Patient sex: M
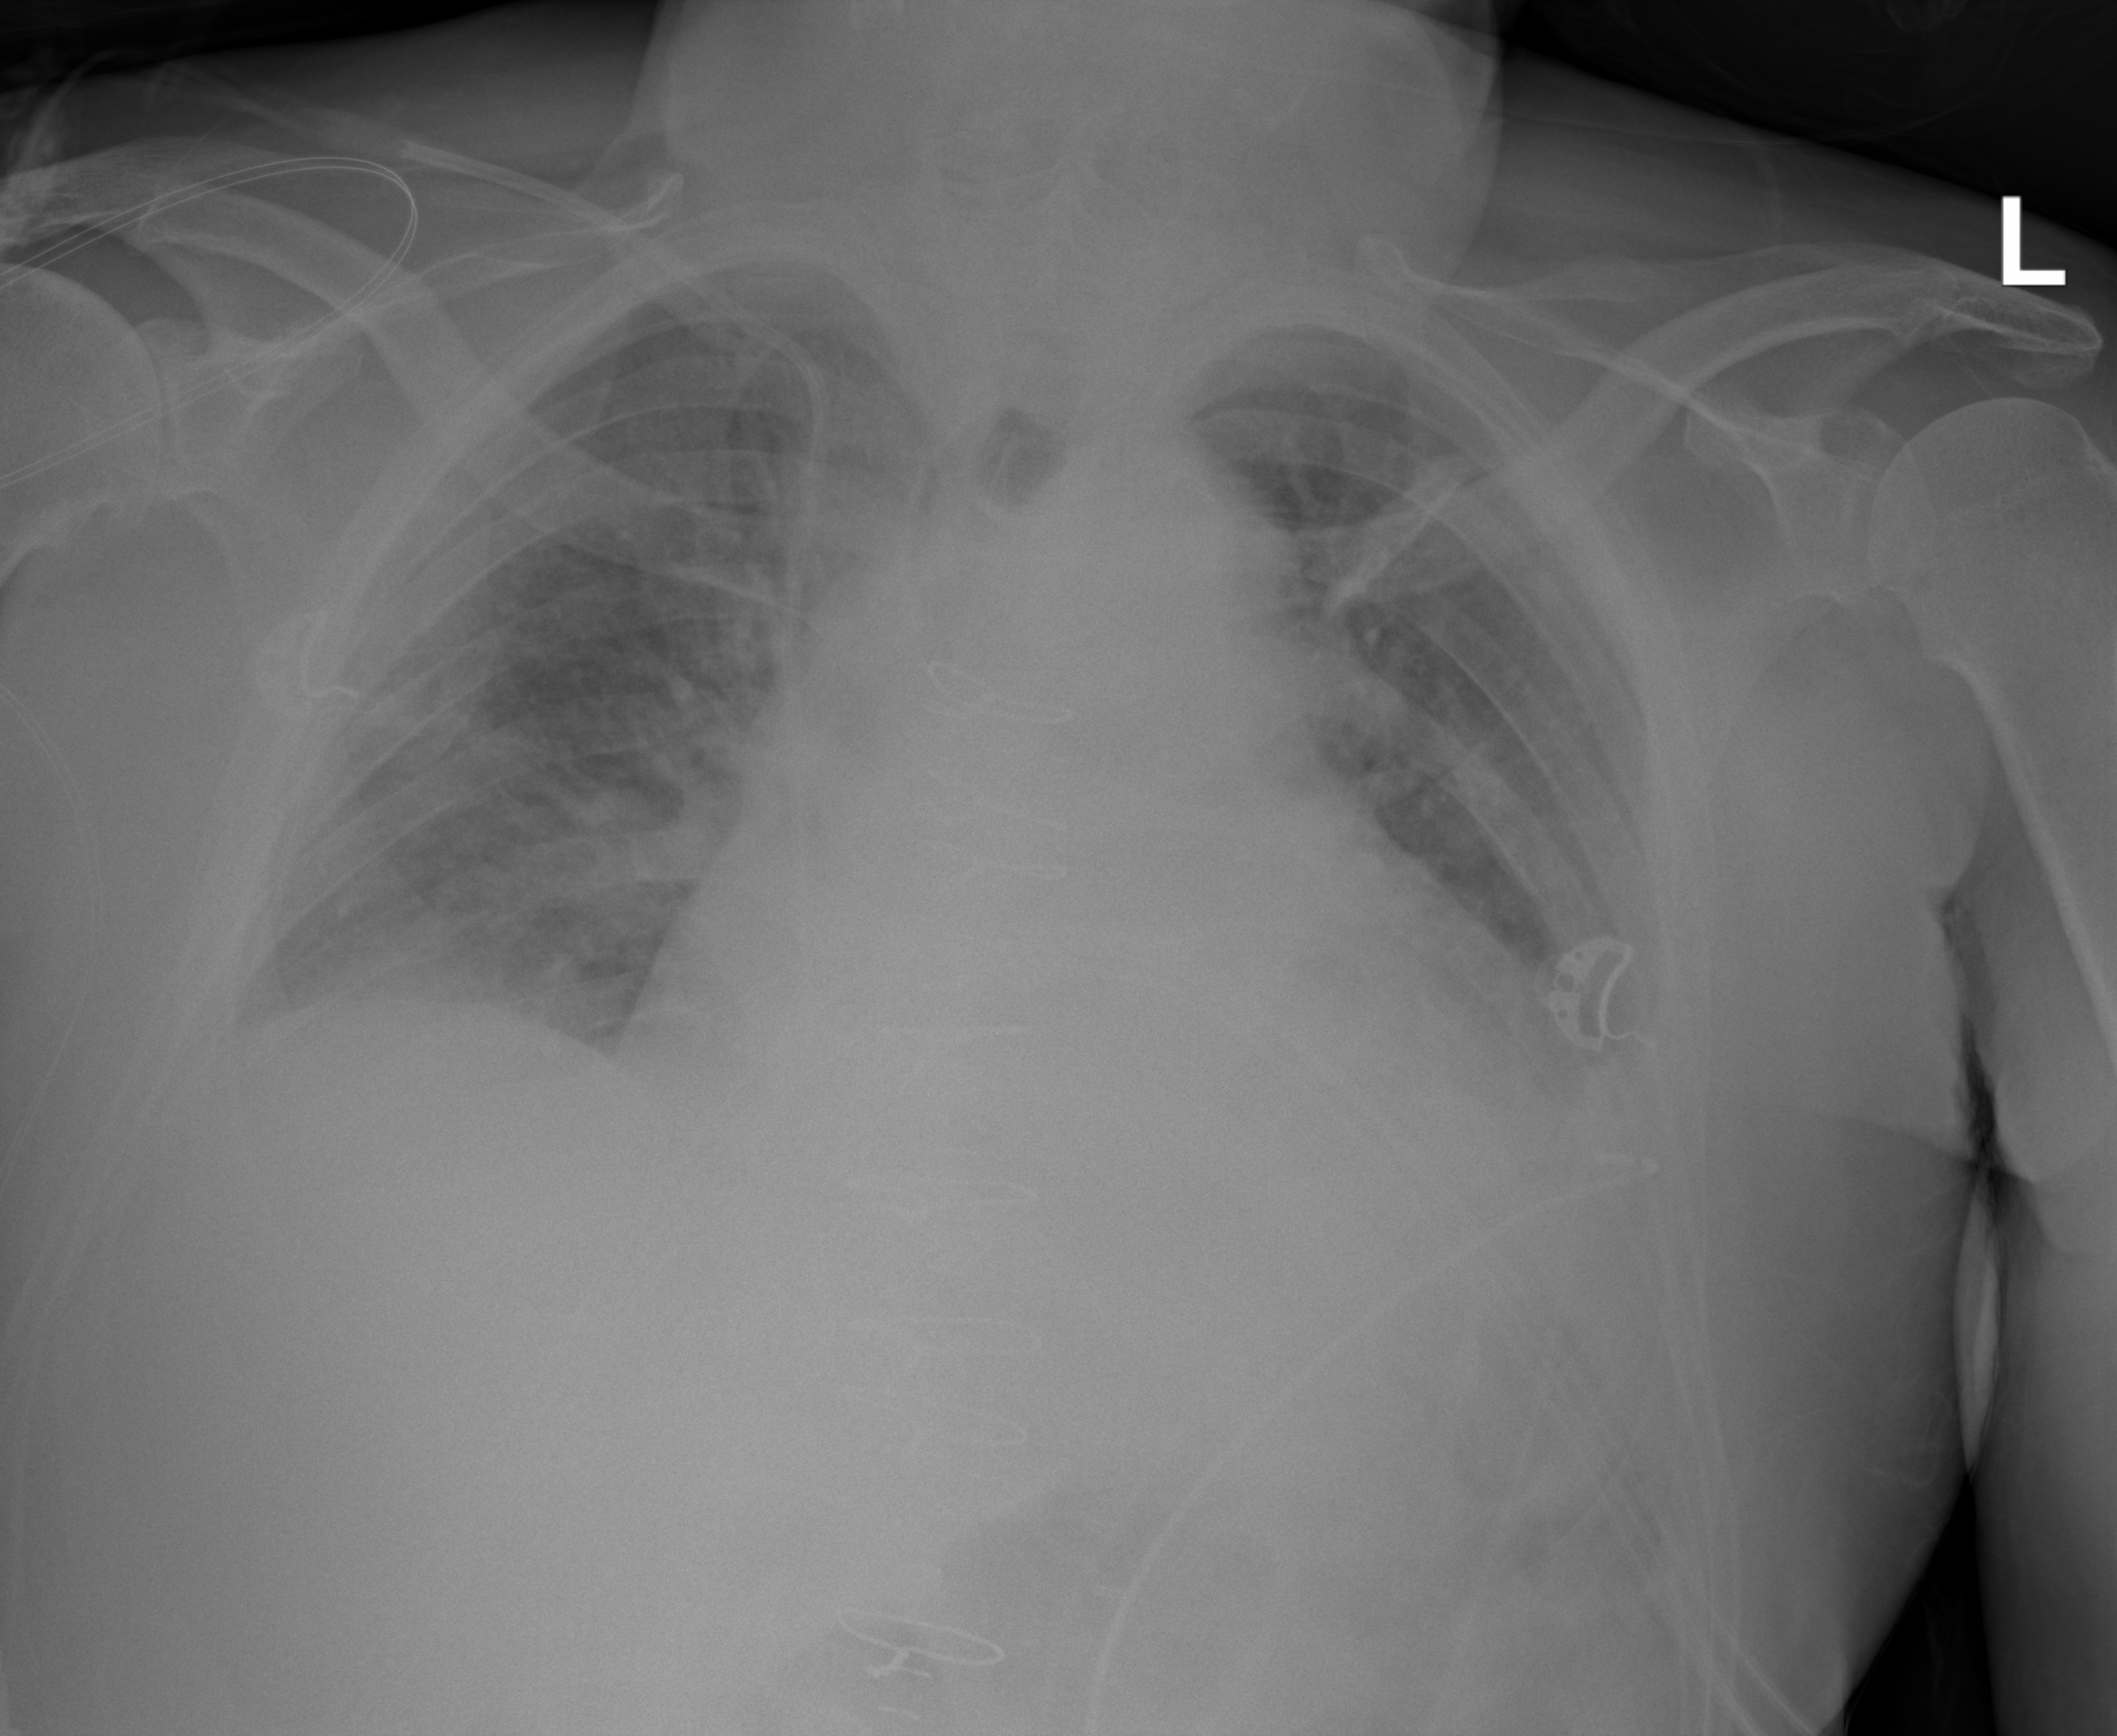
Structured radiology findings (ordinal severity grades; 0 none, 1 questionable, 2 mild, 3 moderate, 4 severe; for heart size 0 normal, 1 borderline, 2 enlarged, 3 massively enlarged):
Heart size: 2
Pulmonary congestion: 2
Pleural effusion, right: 1
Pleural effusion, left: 2
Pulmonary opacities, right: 2
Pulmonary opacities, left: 2
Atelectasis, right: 2
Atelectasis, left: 2